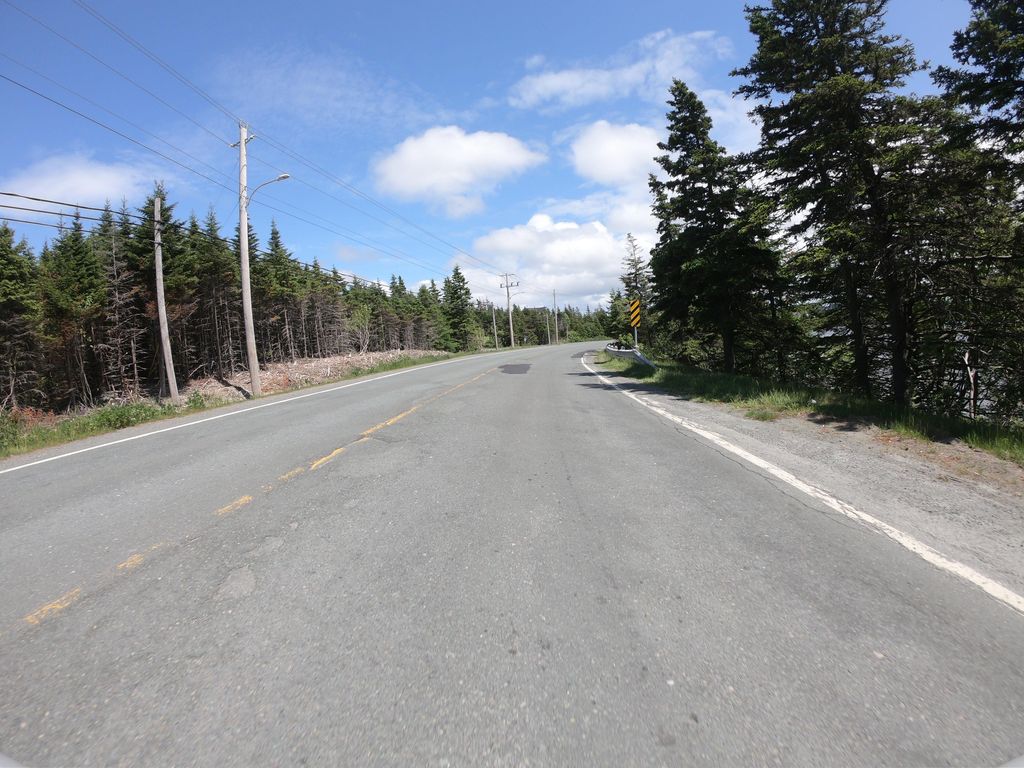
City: st_johns